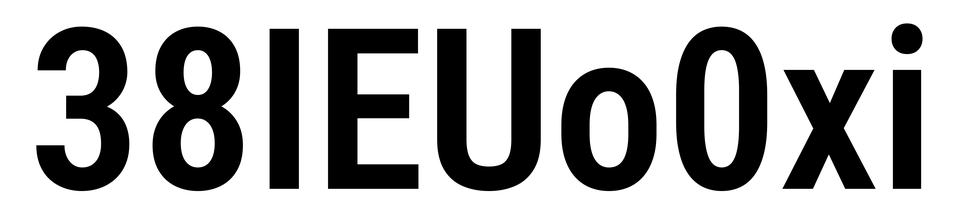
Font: Roboto_Condensed_SemiBold